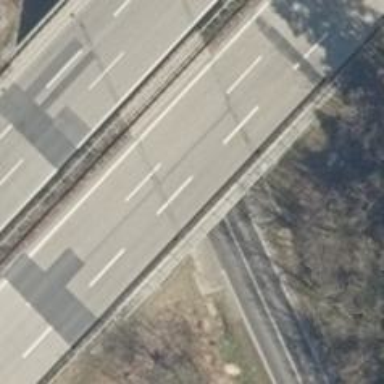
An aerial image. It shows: Secondary road with asphalt surface.